Interaction volume radius: 10 \u00c5
Interaction volume height: 20 \u00c5
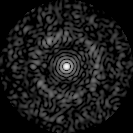
Disorder parameter: 0.8347